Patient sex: F
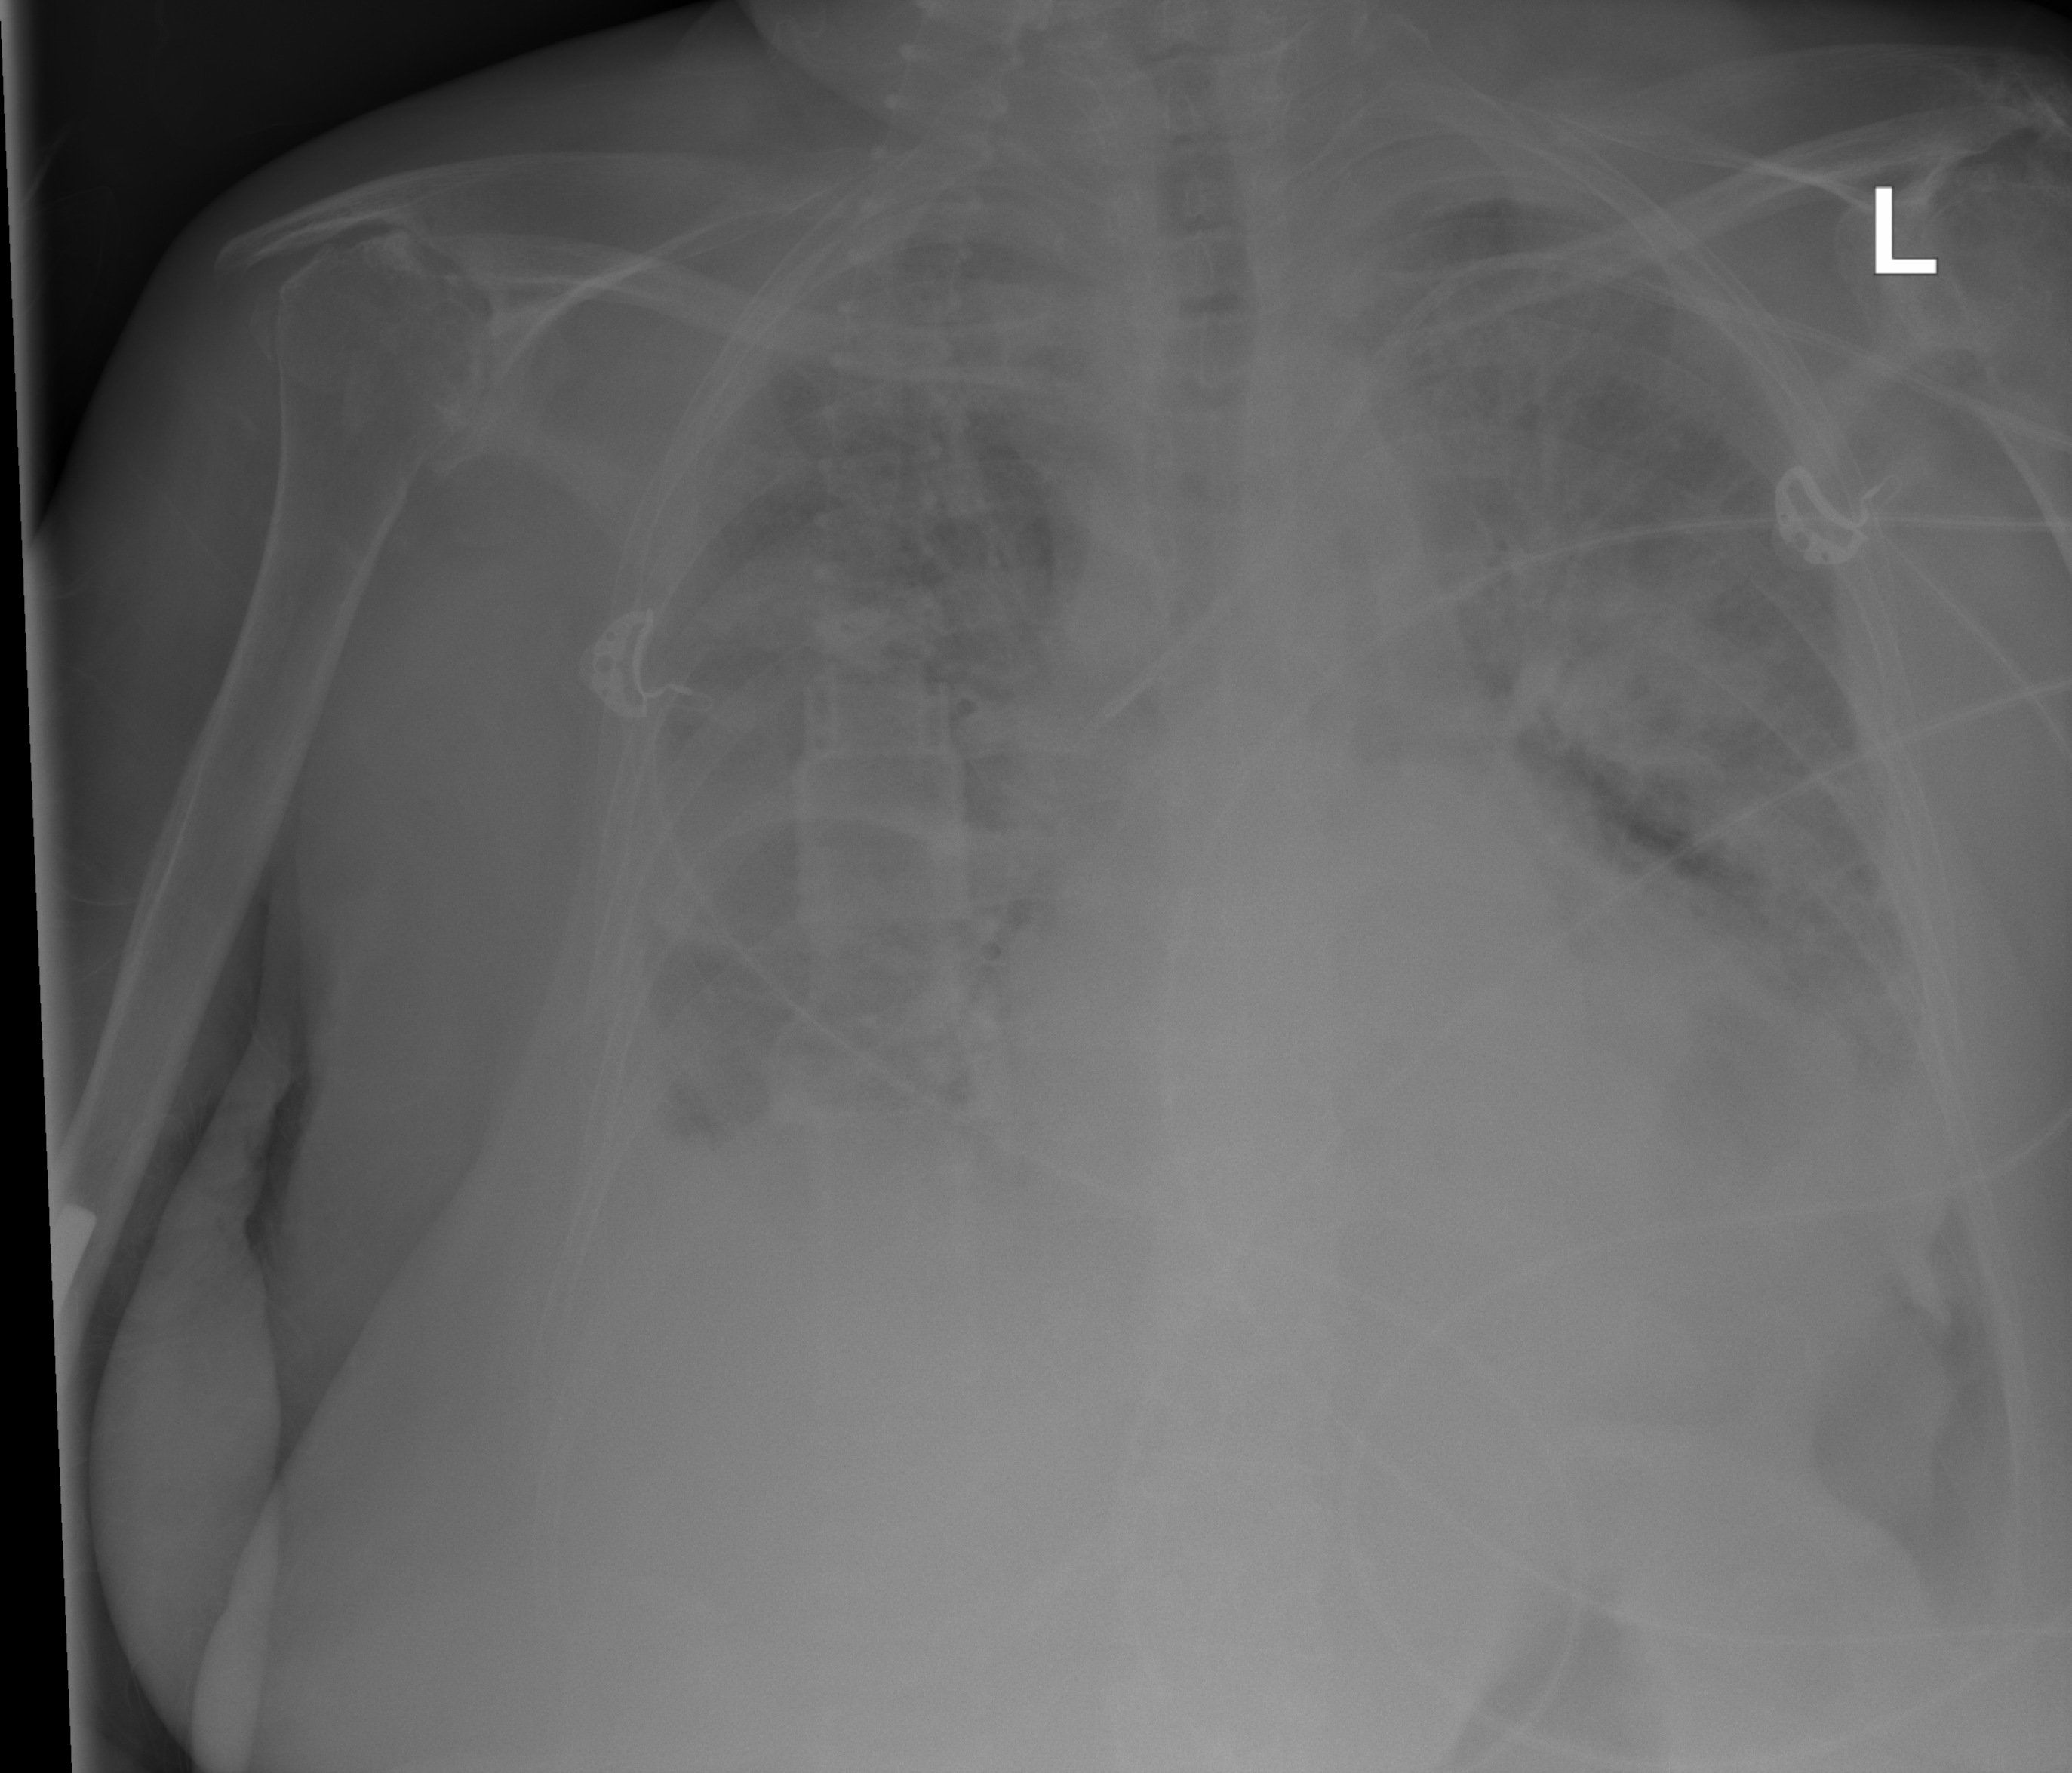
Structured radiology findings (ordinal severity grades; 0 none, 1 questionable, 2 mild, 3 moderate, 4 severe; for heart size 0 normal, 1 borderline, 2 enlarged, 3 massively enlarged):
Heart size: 2
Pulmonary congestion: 3
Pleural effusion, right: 2
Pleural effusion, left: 1
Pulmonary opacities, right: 2
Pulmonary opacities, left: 2
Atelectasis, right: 2
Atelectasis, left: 3